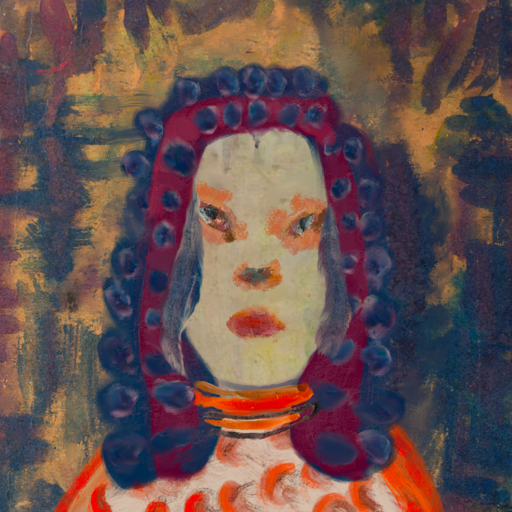
Background: InTheSun, Head And Neck Front: Hill_Girl, Face Front: Boggyland, Bust: Rupkatha, Hair Front: Hill_Girl, Head Accessory: Blank, Second Necklace: Blank, Necklace: Experience, Baby: Blank